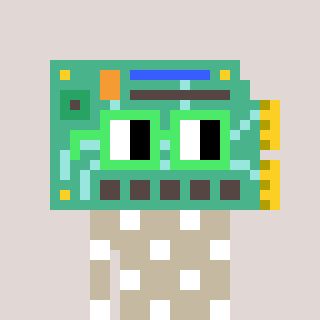
a pixel art character with square light green glasses, a chipboard-shaped head and a bege-colored body on a warm background